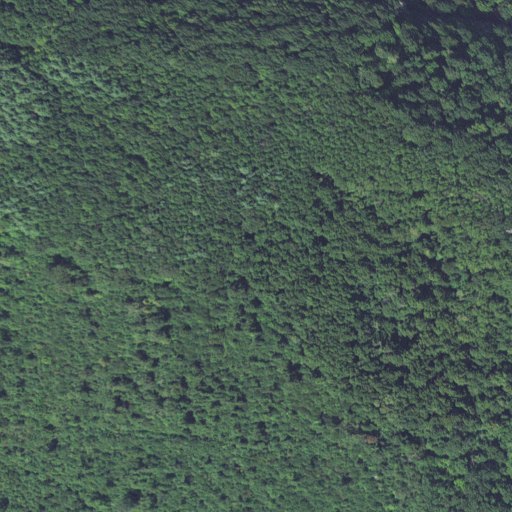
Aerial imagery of mountain in North Carolina named Raven Rock containing deciduous forest and mixed forest